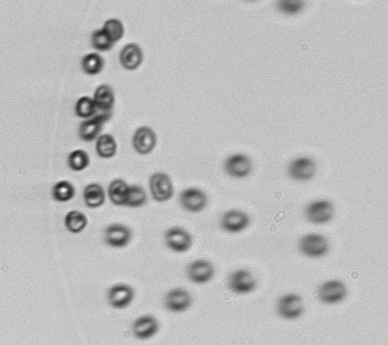
Label: Phaeocystis